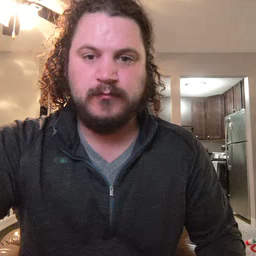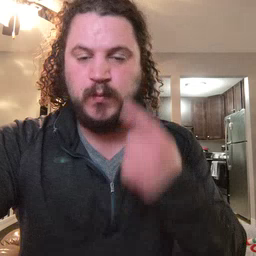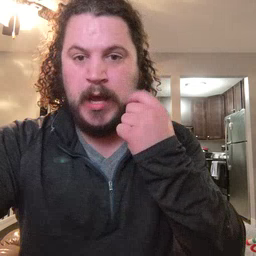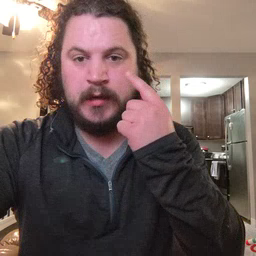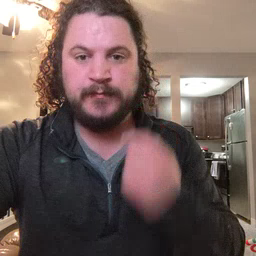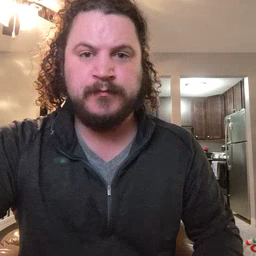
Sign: cry